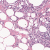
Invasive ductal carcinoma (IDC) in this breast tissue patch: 0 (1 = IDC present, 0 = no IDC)